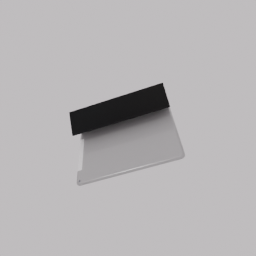
Label: electronics